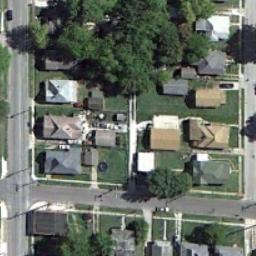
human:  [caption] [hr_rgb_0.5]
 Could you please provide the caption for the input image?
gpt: There are a lot of trees in mid-sized residential areas .

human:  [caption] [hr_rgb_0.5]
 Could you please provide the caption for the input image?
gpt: The medium residential is on the grass next to some trees and road .

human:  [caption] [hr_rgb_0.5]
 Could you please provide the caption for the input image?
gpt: The medium residential area has some neatly arranged houses and trees and some roads go through the medium residential area .

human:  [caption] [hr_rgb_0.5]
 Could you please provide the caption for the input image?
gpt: There are many buildings of different shapes and sizes in medium residential area .

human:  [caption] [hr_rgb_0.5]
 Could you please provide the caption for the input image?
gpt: There are some buildings and green trees on the medium residential area .